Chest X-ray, AP view. Patient: 55 years old, sex F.
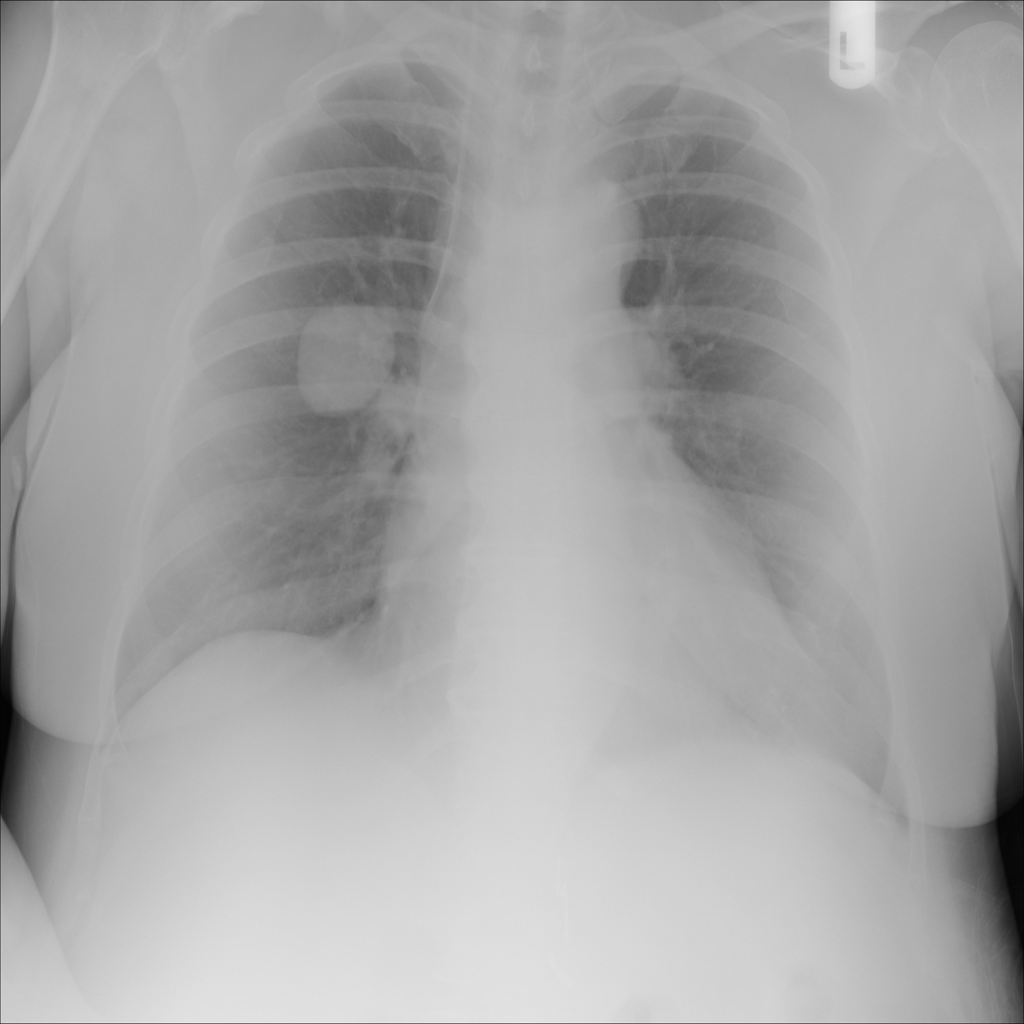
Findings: No Finding